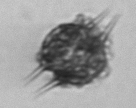
Label: Dictyocha